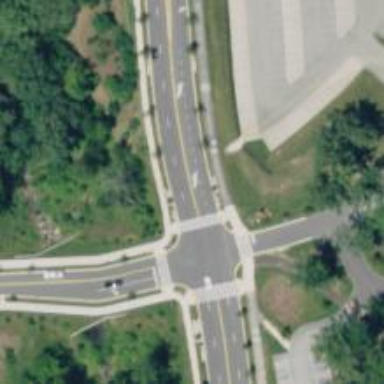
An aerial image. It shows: Uncontrolled road crossing.